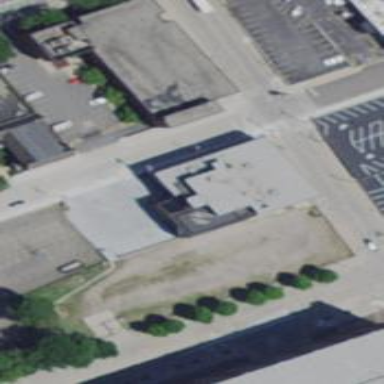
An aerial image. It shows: Commercial building.